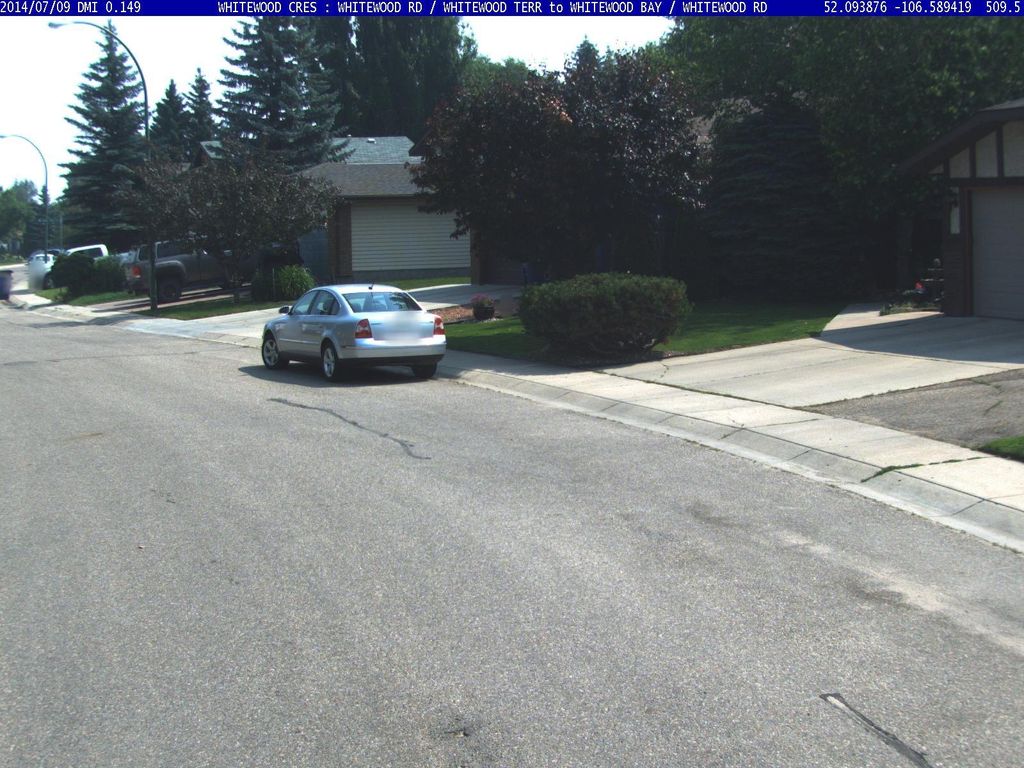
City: saskatoon